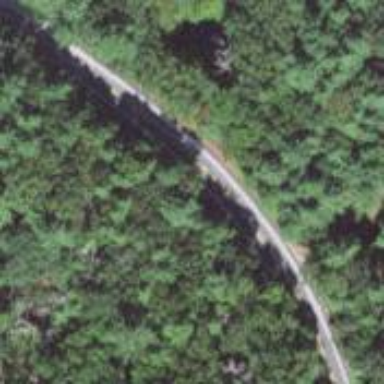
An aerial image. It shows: Secondary road with asphalt surface.